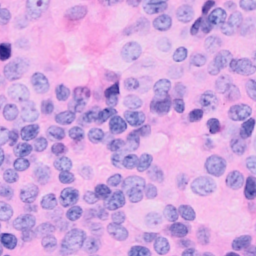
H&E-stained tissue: Breast